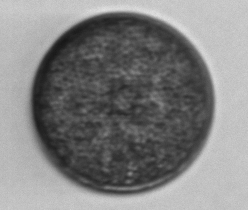
Label: Coscinodiscus